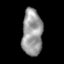
Tissue: skin
Cell type: Epithelial cells
Senescence score: 0.2015
Nuclear area (px): 922
Mean DAPI intensity: 153.15